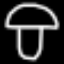
Label: mushroom